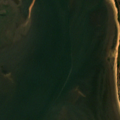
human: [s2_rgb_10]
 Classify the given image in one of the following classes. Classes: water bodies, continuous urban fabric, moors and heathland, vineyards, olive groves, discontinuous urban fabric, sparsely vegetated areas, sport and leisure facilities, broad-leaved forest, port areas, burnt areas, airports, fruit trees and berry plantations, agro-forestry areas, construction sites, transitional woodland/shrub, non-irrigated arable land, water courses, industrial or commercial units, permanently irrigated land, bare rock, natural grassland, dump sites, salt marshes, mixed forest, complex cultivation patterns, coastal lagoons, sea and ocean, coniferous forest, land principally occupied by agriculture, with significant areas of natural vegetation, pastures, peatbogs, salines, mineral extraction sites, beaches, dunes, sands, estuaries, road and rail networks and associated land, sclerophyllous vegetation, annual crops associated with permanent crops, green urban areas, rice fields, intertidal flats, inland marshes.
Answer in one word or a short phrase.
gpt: broad-leaved forest, estuaries